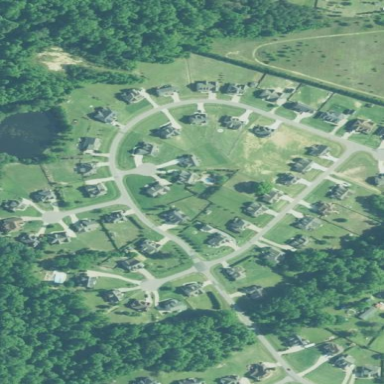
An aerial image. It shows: Residential area within neighborhood.